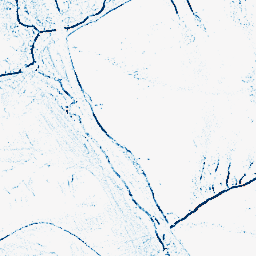
Category: morphological
Decomposition family: morphological_square
Decomposition parameters: operation: closing
size: 3
Upsampling method: sinc_hamming
Upsampling parameters: scale: 8
kernel_size: 16
Upsampling scale: 8